Question: Following with my photo idea

that I would like to copy some content in the red box / blue box to the Google Spreadsheet including with the data in column name : level , Due Date 1, Due Date 2
I've started with the following code outline:
'''
function Tables() {
var doc = DocumentApp.getActiveDocument().getBody();
var tables = doc.getTables()[1];
for (var i = 0; i < tables.getNumRows(); ++i) {
var cell = tables.getRow(i);
var text =cell.getText();
Logger.log(text);
}
}
'''
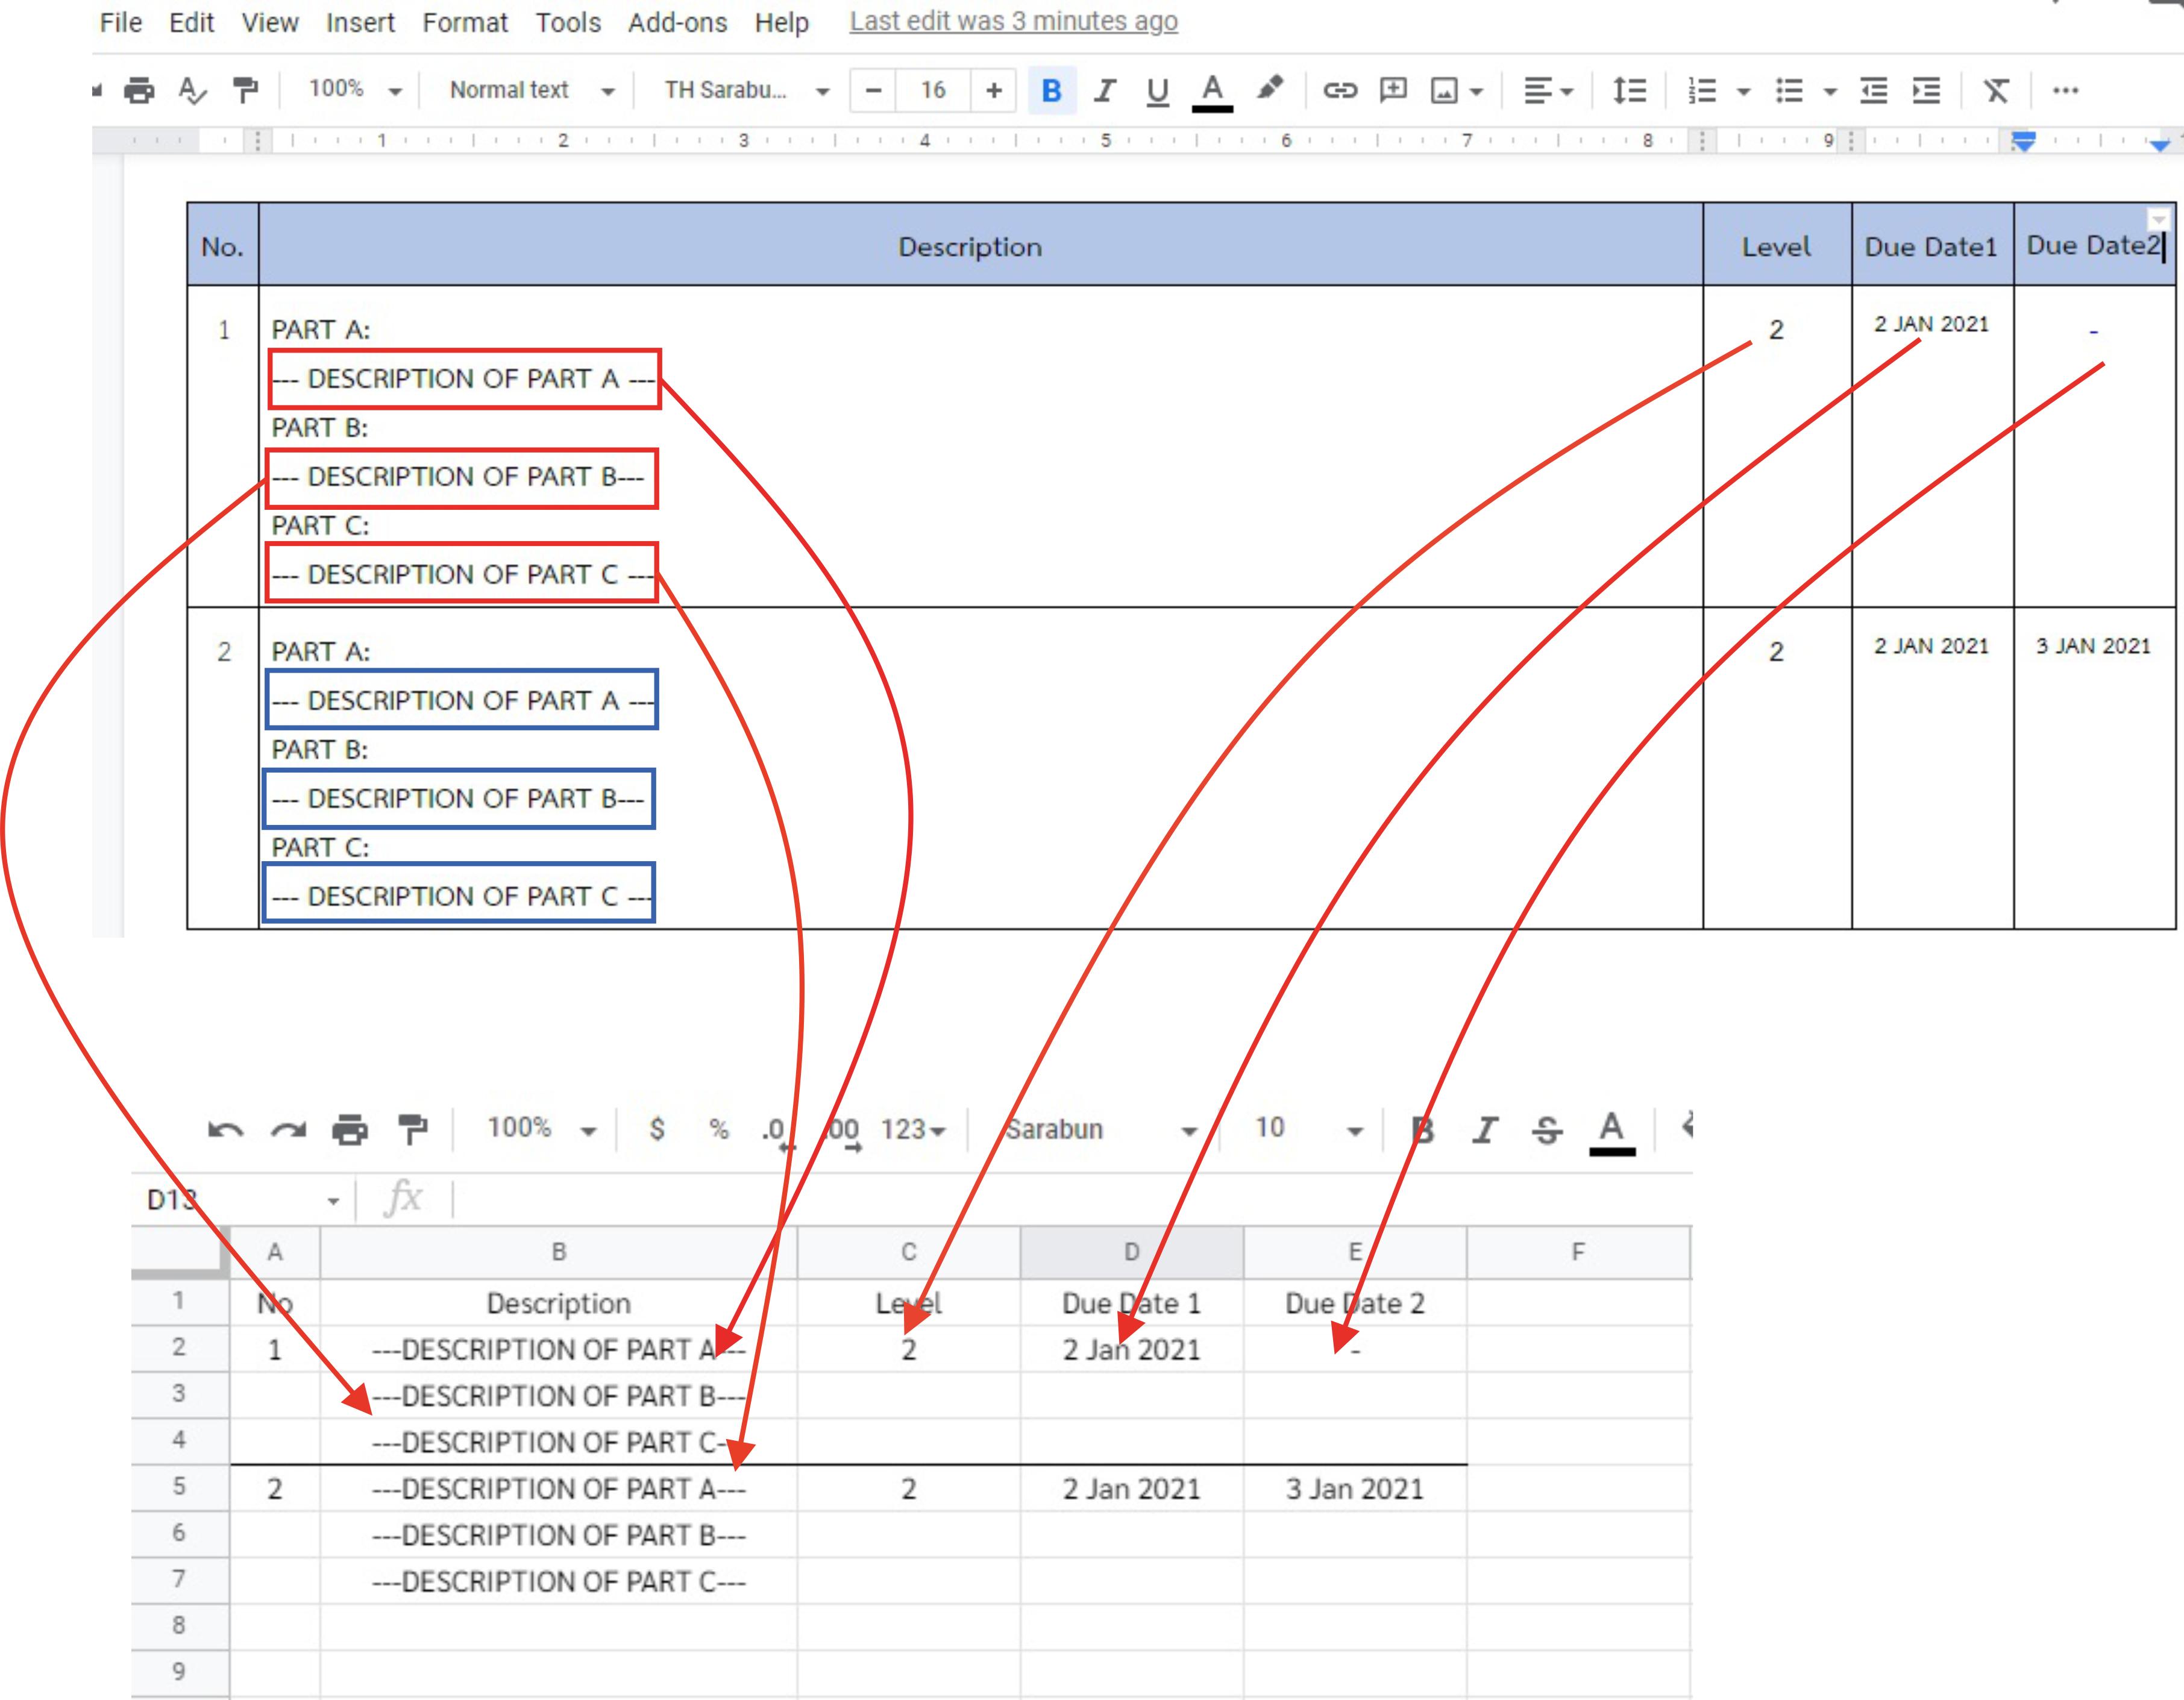
Answer: Although I cannot see your sample Spreadsheet, from your sample Google Document and sample output image, I believe your goal as follows.
- You want to retrieve the values from the 1st table in Google Document and put the values to Google Spreadsheet by converting the values as follows.- From<URL>
### Modification points:
- - -
When above points are reflected to a script, it becomes as follows.
### Modified script:
Please copy and paste the following script to the script editor and set the variables and run the script. About the variable of 'excludeTexts', in this case, these values are from your sample Google Document. When you change the exclude text line in the table of Document, please modify the values.
'''
function myFunction() {
const documentId = "###"; // Please set Document ID.
const spreadsheetId = "###"; // Please set Spreadsheet ID of the destination Spreadsheet.
const sheetName = "Sheet1"; // Please set the sheet name of the destination sheet.
const excludeTexts = ["Part A:", "Part B:", "Part C:"]; // Please set the exclude texts.
// 1. Retrieve values from 1st table from Document and create an array for putting to Spreadsheet.
// const body = DocumentApp.getActiveDocument().getBody(); // If you copy and paste the script to the container-bound script of Document, you can use this line instead of "DocumentApp.openById(documentId).getBody()".
const body = DocumentApp.openById(documentId).getBody();
const table = body.getTables()[0];
let values = [];
for (let r = 0; r < table.getNumRows(); r++) {
const cell = table.getRow(r);
const row = [];
for (let c = 0; c < cell.getNumCells(); c++) {
const text = cell.getCell(c).getText().trim();
row.push(r > 0 && c == 1 ? text.split("
").map(e => e.trim()).filter(e => !excludeTexts.includes(e)) : text);
}
values = values.concat(Array.isArray(row[1]) ? row[1].map((e, i) => i == 0 ? [row[0], e, ...row.slice(2)] : ["",e,...Array(row.slice(2).length).fill("")]) : [row]);
}
console.log(values)
// 2. Put the created array to Spreadsheet.
const sheet = SpreadsheetApp.openById(spreadsheetId).getSheetByName(sheetName);
sheet.getRange(1, 1, values.length, values[0].length).setValues(values);
}
'''
-
### Note:
-
### References:
- <URL>